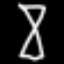
Label: hourglass